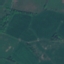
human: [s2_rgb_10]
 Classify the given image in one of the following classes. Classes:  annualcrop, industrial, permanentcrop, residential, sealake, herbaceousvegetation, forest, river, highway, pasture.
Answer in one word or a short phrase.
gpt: Pasture